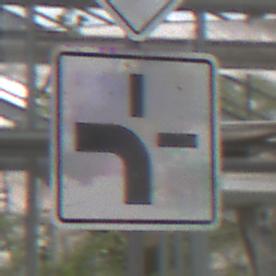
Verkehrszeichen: VerlaufVorfahrtsstrasse1
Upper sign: Vorfahrtsstrasse
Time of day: Midday
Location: Roofed (Special)
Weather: Overcast
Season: NotSpecified
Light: Natural